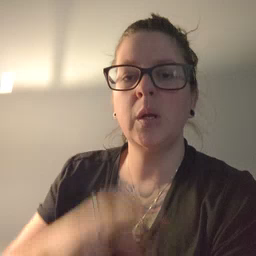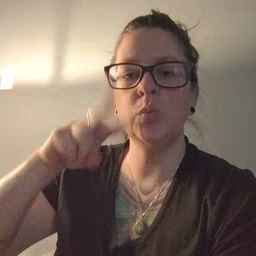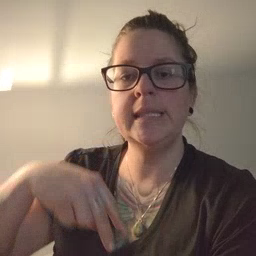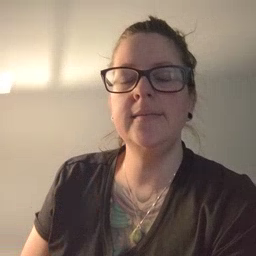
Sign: read